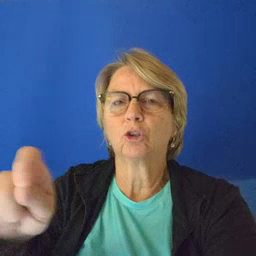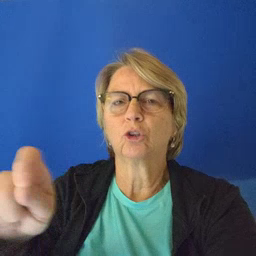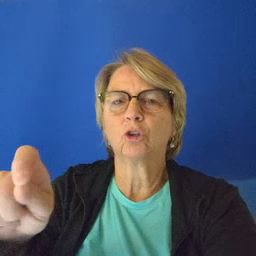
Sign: pencil